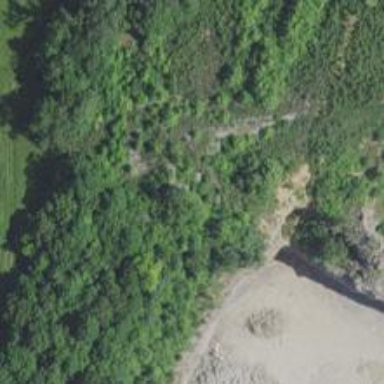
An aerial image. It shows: Quarry area.